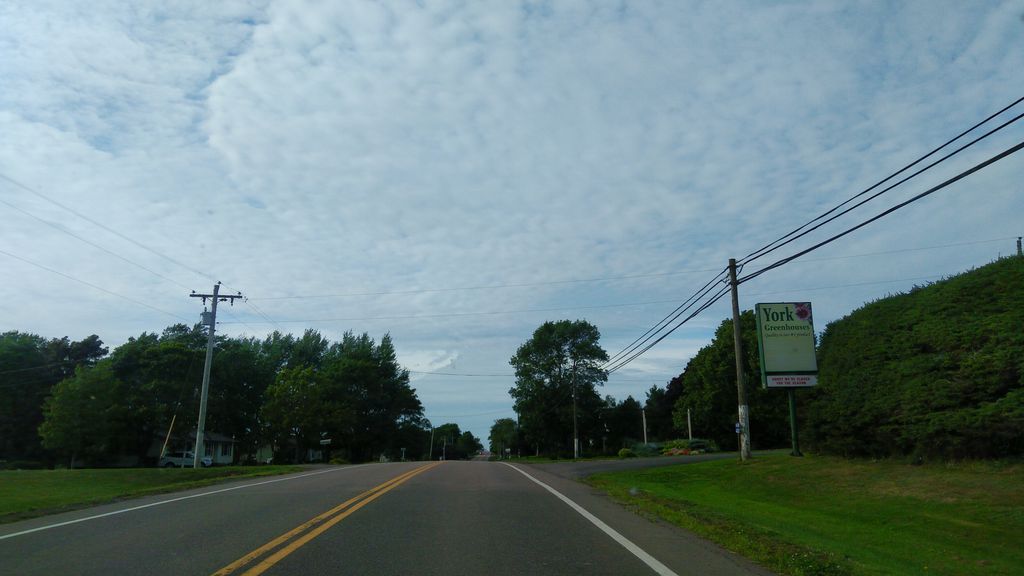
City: charlottetown